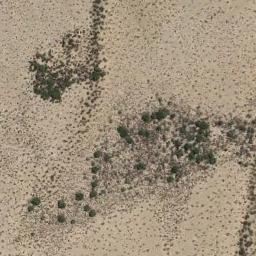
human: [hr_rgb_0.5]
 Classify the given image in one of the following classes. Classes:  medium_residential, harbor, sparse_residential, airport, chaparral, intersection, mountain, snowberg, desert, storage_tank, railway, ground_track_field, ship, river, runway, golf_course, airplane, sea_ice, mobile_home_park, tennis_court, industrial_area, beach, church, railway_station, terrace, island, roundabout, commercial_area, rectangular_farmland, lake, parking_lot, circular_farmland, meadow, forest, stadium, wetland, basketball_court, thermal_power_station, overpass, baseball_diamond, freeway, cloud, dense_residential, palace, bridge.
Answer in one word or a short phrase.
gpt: chaparral